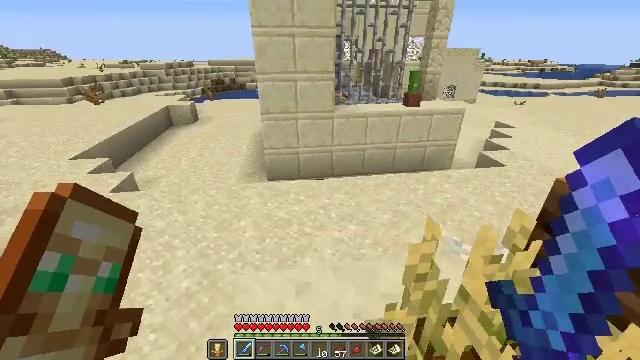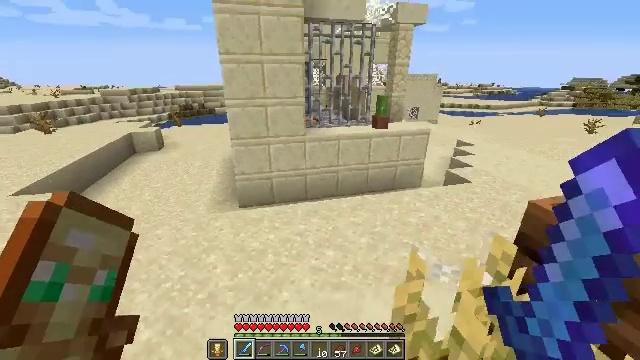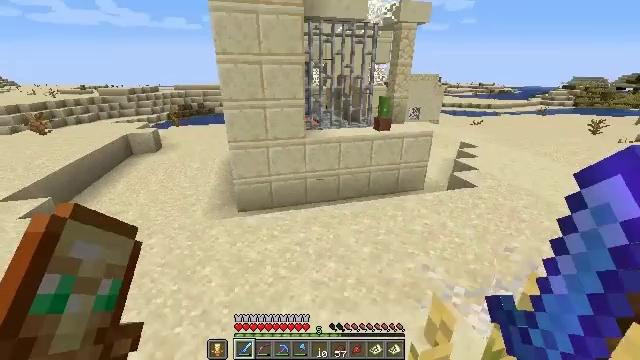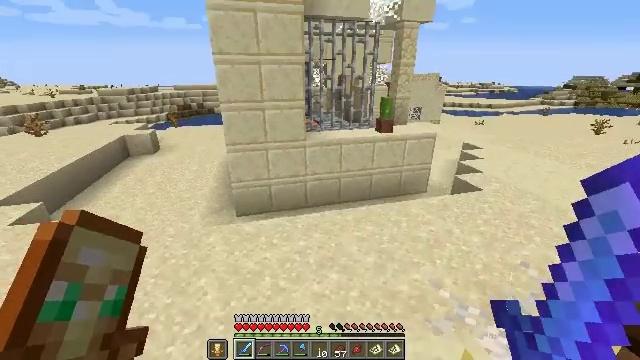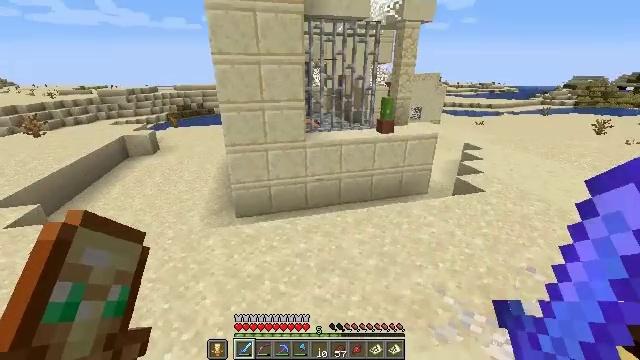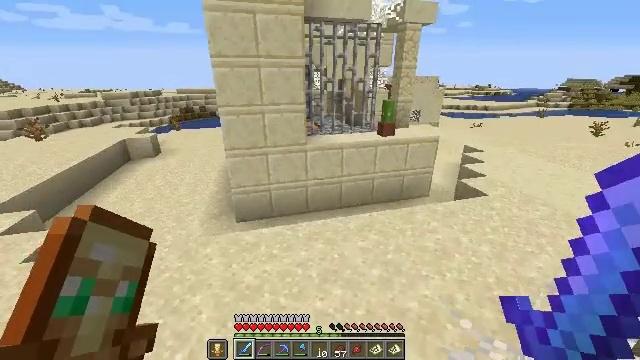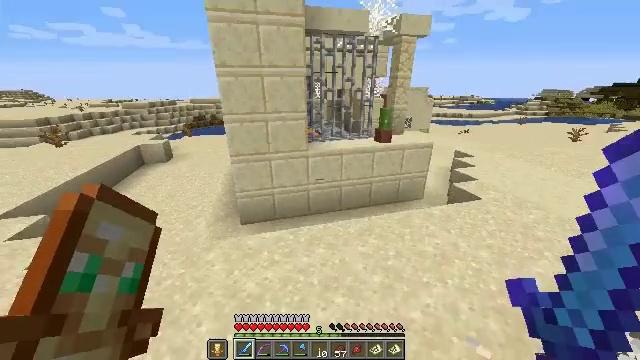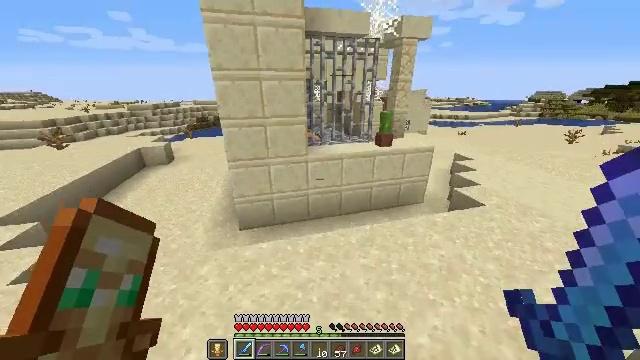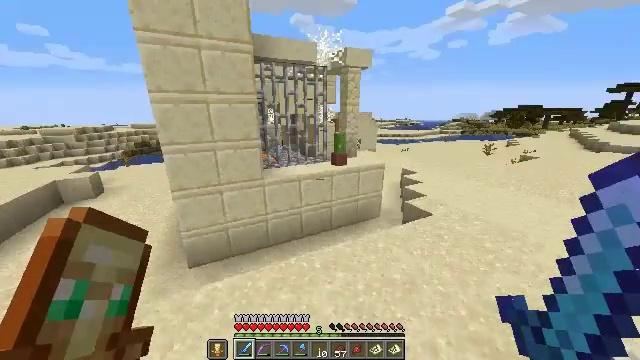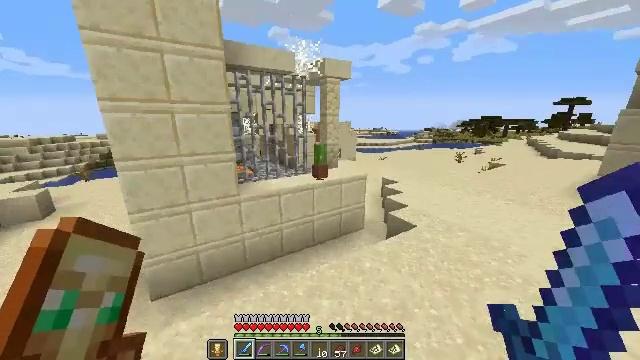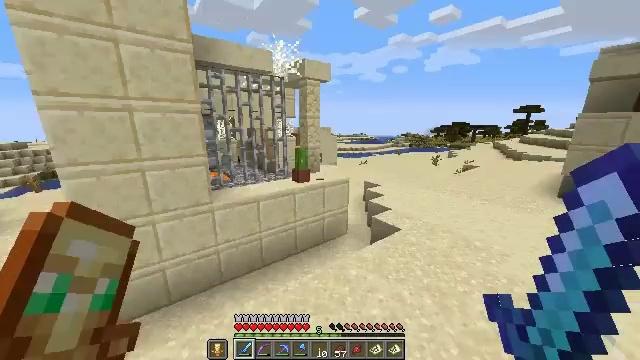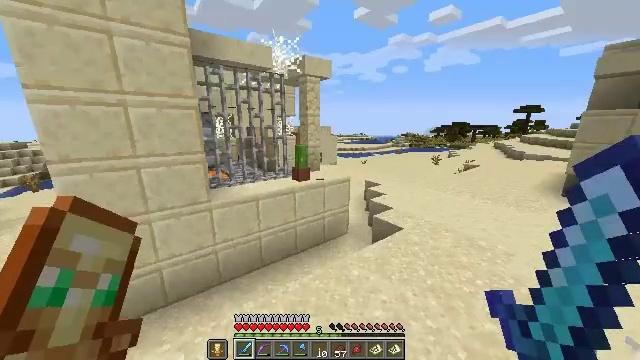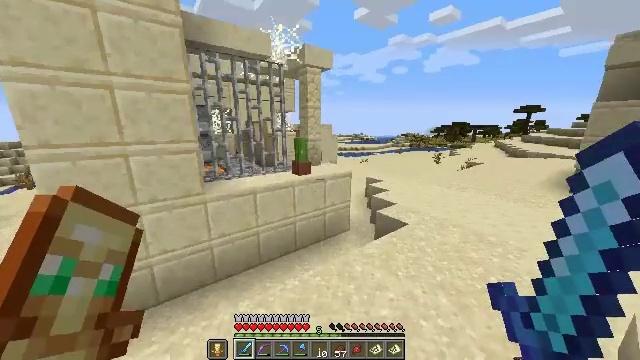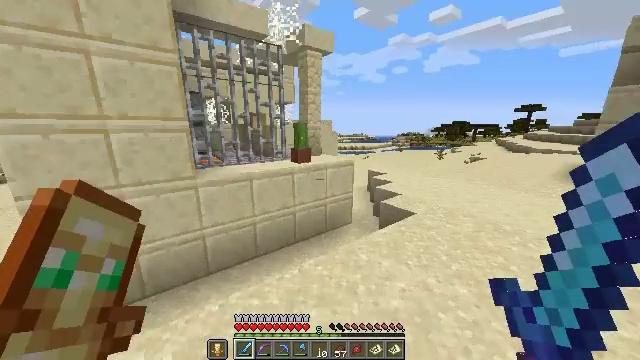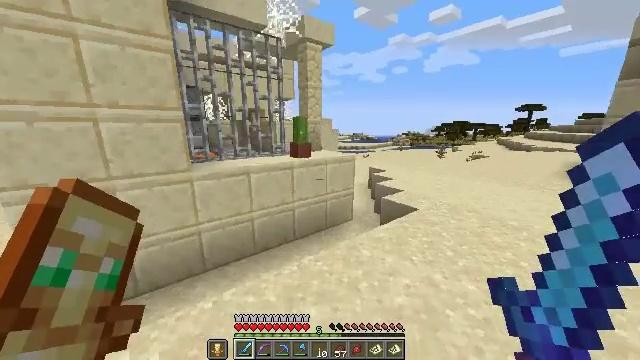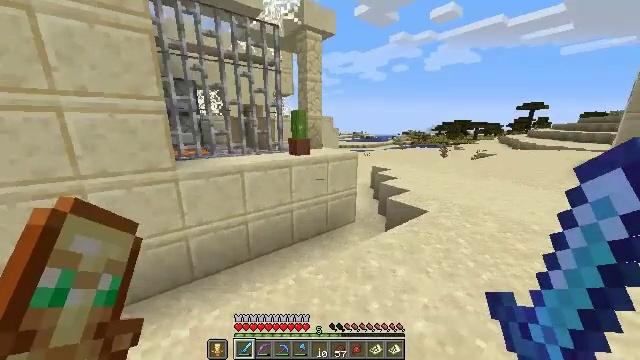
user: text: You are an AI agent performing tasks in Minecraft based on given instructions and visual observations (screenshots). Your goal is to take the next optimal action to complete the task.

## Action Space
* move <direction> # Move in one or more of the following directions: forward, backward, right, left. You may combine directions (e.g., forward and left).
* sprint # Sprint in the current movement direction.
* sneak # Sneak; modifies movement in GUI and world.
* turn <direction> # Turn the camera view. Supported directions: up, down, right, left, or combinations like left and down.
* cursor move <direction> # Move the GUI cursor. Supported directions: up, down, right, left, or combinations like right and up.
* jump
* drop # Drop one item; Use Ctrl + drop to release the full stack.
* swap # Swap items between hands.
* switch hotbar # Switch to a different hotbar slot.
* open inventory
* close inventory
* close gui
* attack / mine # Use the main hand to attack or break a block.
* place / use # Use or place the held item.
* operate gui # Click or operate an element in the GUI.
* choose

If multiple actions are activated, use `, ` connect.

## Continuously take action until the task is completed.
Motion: motion action
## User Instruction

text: Collect the potted cactus for your inventory.
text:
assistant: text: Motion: move forward, turn right and up
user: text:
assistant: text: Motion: move forward
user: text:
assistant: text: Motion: move forward
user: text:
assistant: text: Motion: move forward, sprint
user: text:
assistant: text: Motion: move forward, sprint
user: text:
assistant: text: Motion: move forward, sprint
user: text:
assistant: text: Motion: move forward
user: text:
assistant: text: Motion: move forward, turn right and up
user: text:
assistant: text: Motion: move forward, turn right and up
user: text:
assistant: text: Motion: move forward, turn right and up
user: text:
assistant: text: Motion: move forward
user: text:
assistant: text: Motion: move forward
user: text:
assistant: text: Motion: move forward
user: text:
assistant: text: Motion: move forward
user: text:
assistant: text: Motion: move forward
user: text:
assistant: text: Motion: move forward, turn left and up
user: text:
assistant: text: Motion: move forward, turn left and up
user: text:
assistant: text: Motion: move forward
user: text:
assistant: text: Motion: move forward
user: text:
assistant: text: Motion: move forward, attack / mine
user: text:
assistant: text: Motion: move forward, attack / mine
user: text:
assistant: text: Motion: move forward
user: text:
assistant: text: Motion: move forward
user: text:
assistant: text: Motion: move forward
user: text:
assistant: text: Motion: move forward, turn left and down, jump
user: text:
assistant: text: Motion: jump